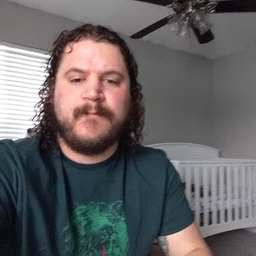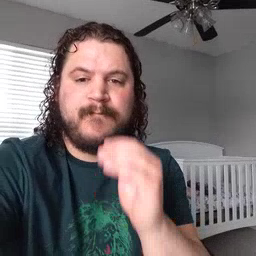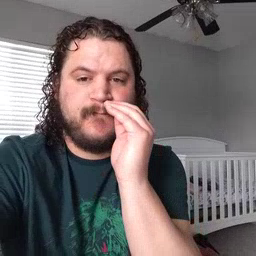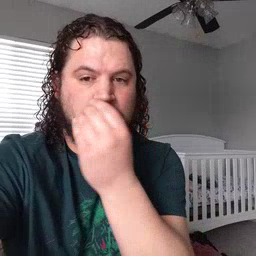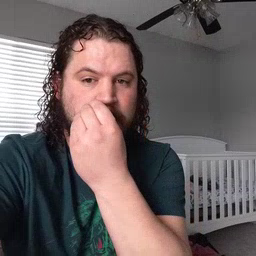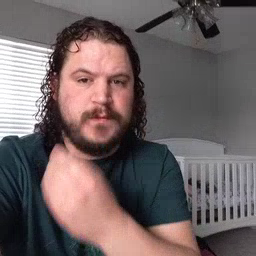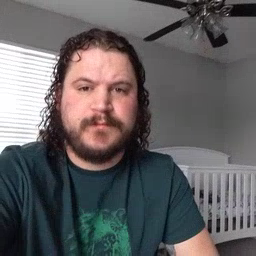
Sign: flower